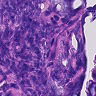
Metastatic tissue present: no